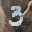
Label: 3